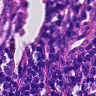
Metastatic tissue present: no